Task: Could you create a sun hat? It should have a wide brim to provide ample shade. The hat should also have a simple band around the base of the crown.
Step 34:
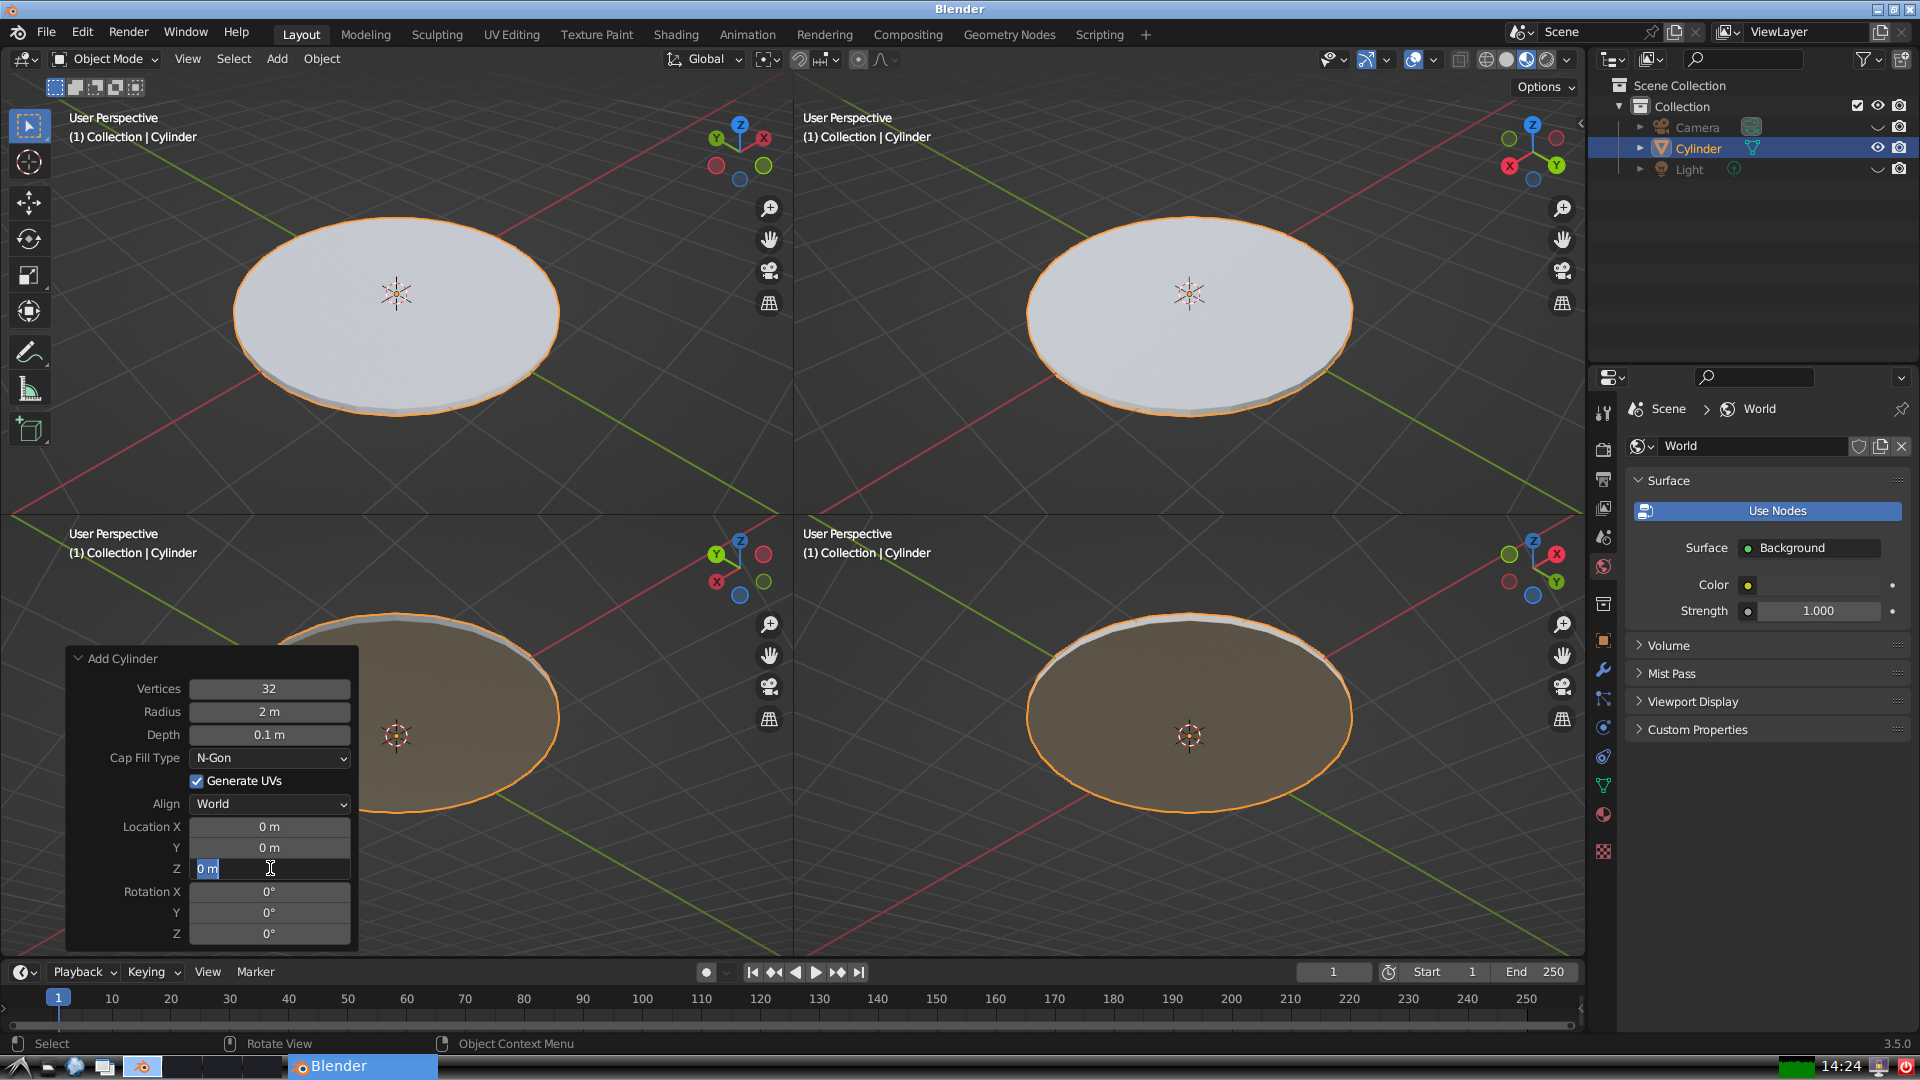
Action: input_text: 0.0